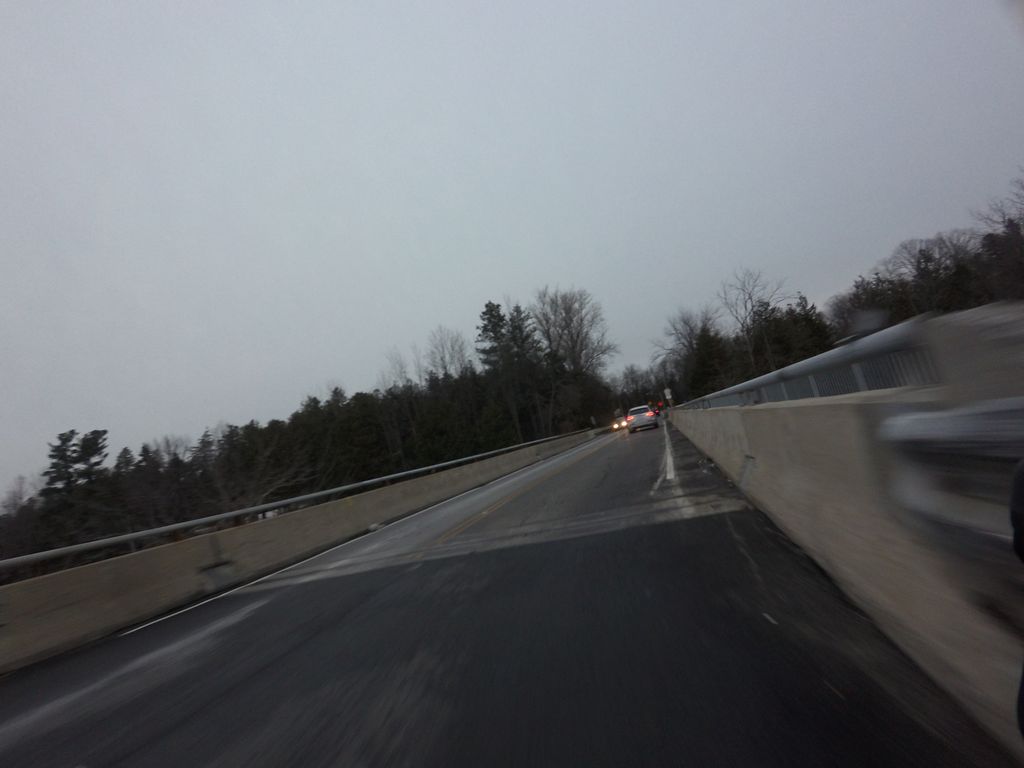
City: ottawa-gatineau